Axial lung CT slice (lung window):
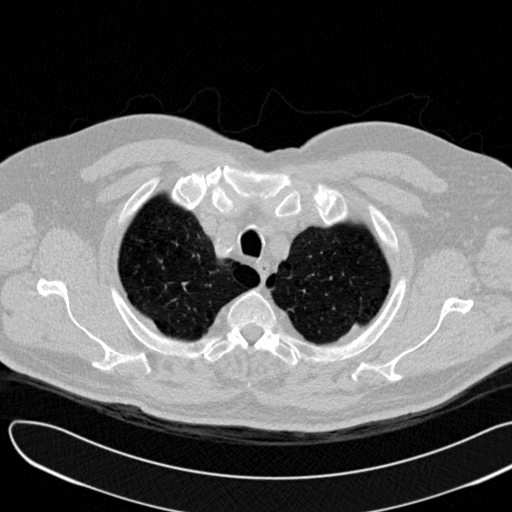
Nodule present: no